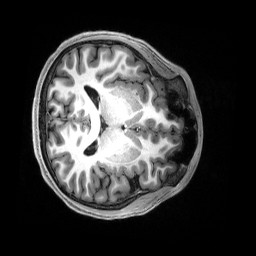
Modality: T1w
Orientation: axial
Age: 20
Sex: male
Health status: healthy
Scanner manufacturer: siemens
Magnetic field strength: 3 T
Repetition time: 2.5 s
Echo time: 0.00222 s